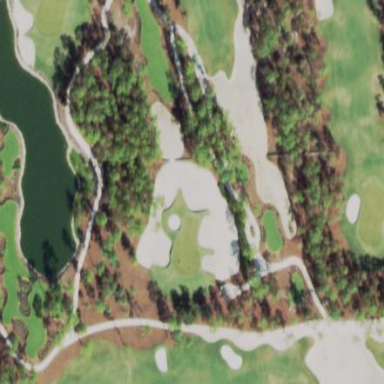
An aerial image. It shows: Golf bunker filled with natural sand.